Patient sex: M
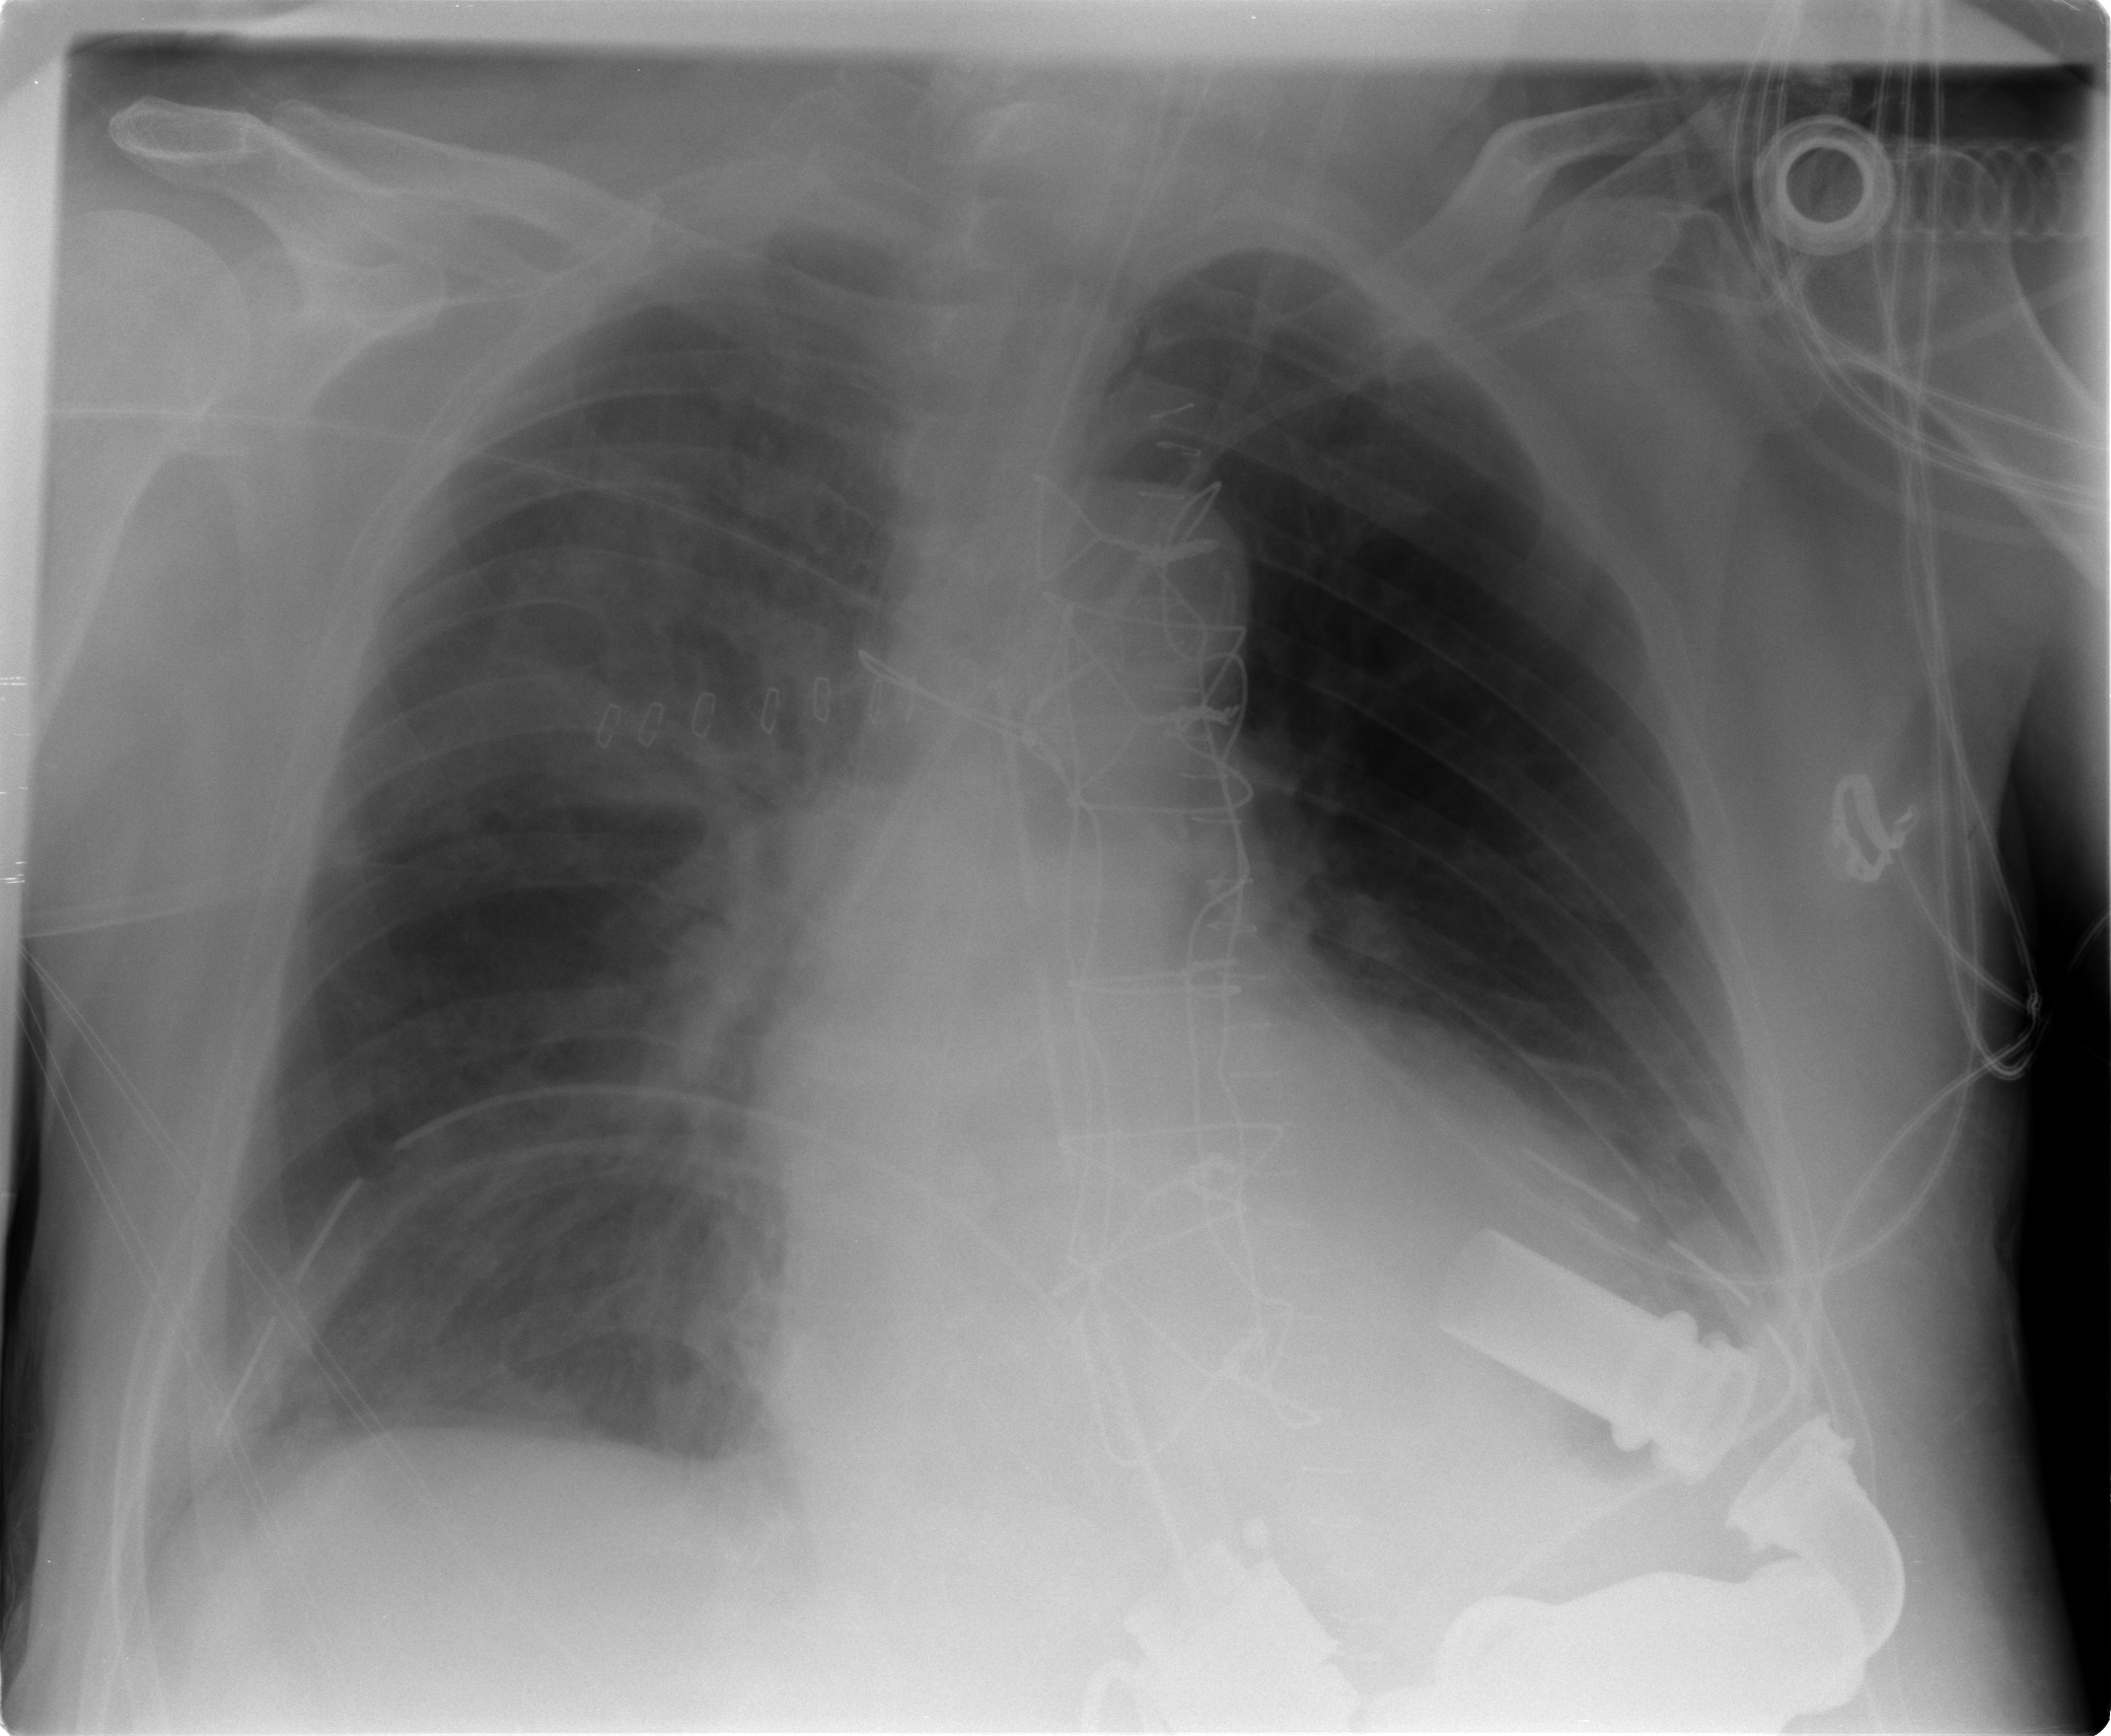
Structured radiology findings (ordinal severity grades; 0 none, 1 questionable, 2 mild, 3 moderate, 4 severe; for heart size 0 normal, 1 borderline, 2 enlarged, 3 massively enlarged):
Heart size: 2
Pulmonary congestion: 0
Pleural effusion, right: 1
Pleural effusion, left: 2
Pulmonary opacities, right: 0
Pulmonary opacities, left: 0
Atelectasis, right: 2
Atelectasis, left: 0